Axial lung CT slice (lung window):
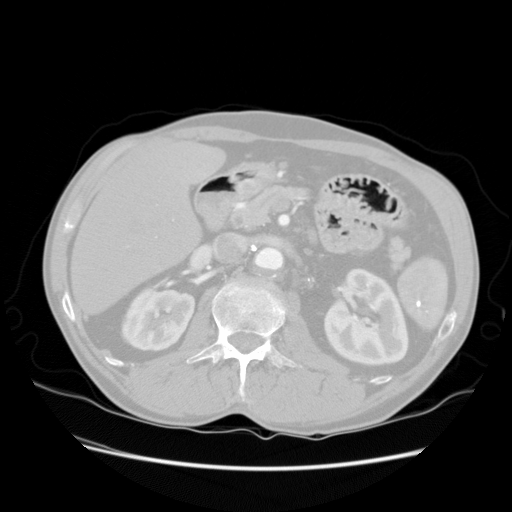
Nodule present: no